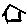
Label: house